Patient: sex F, age 59
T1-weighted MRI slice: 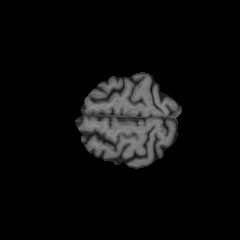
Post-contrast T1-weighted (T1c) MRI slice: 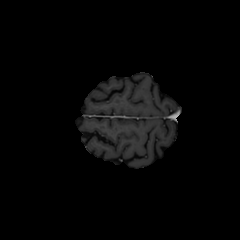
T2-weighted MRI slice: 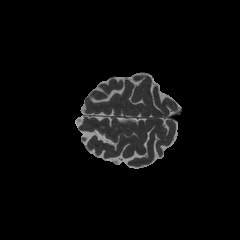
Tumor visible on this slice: no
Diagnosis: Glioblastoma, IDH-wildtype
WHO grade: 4